Aerial crown-view tile of a tropical tree (Barro Colorado Island, Panama), acquired 20250217:
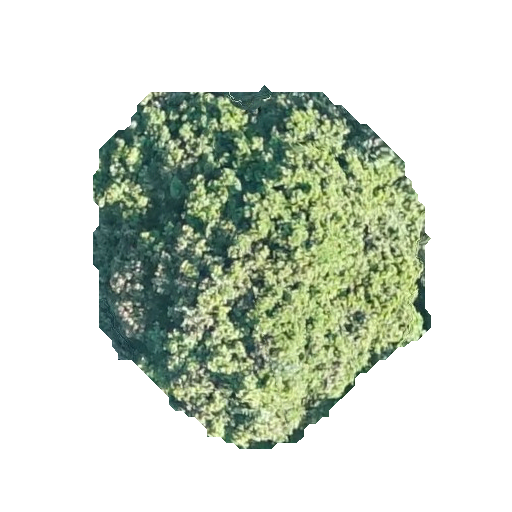
Species: Prioria copaifera
GBIF accepted scientific name: Prioria copaifera
Crown area: 136.966 m²